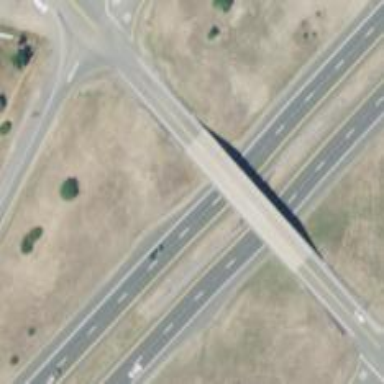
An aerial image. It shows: Secondary road crossing viaduct.